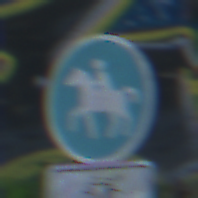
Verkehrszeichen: Reitweg
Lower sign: EinspurigeFahrzeugeFrei6
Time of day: Midday
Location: Outdoor (Urban)
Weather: Clear
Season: NotSpecified
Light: Natural